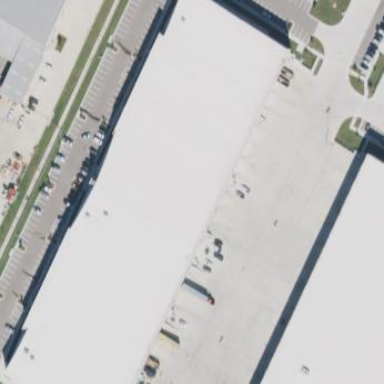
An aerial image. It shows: Warehouse.